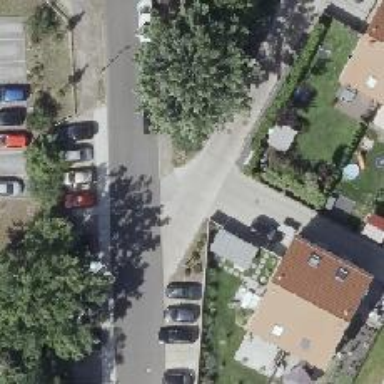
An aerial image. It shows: Residential road paved with concrete.